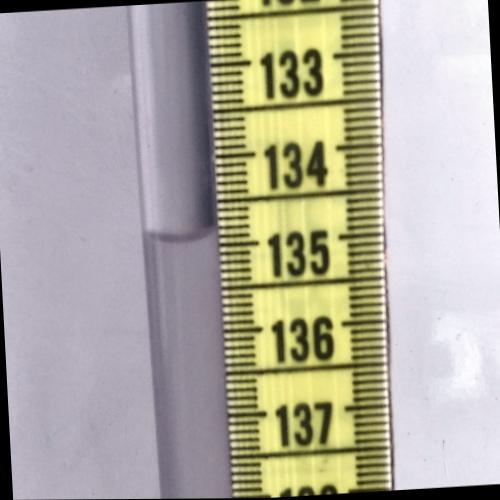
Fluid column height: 134.9 cm